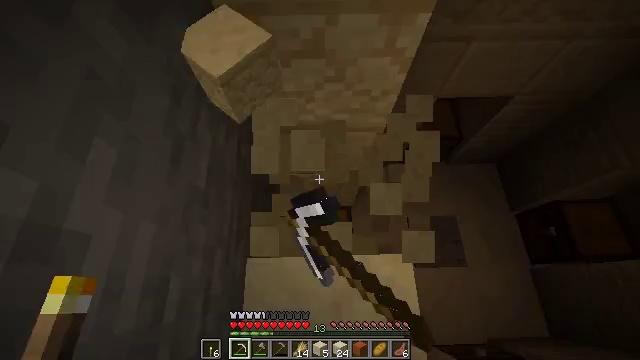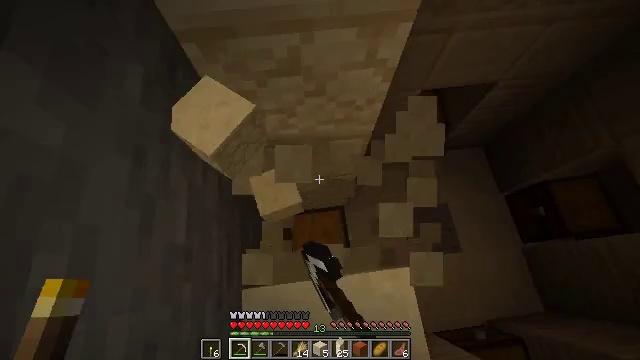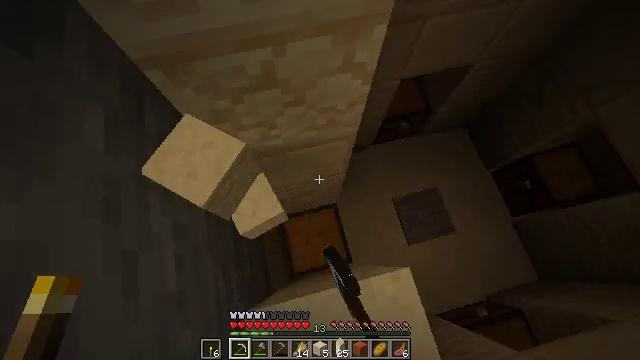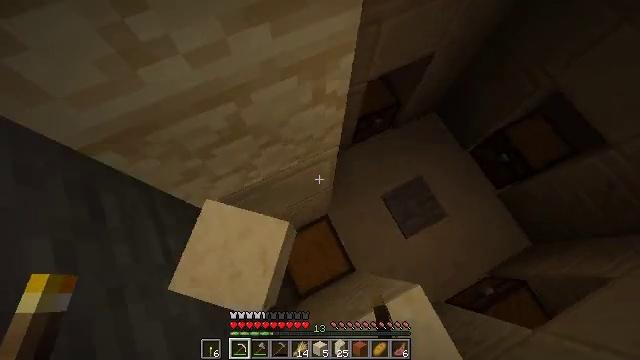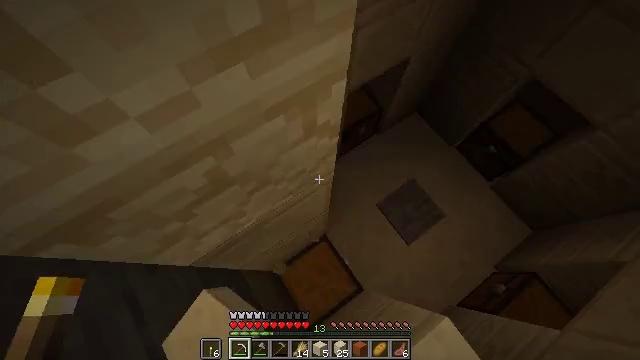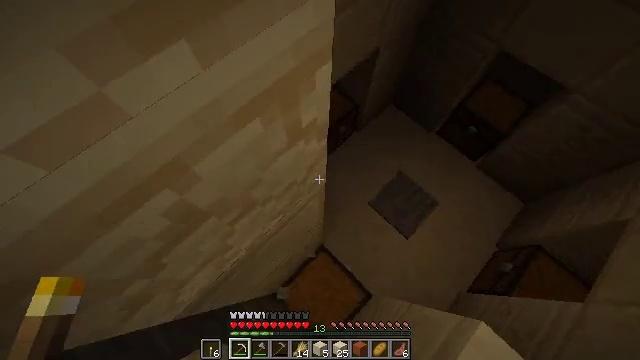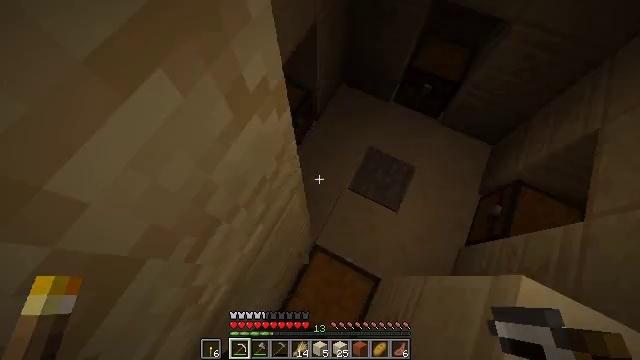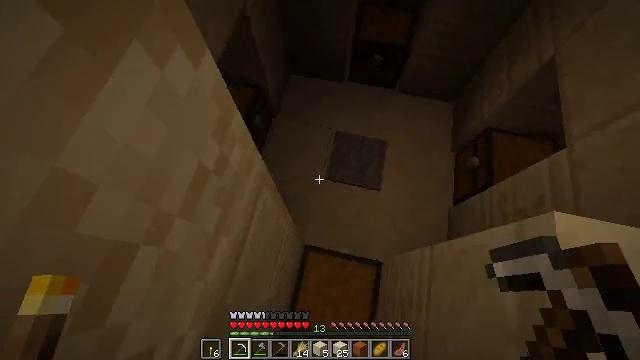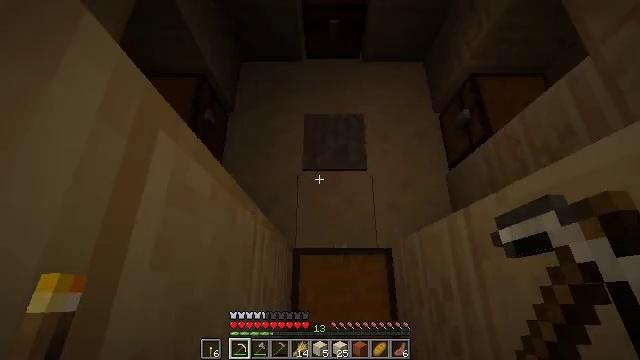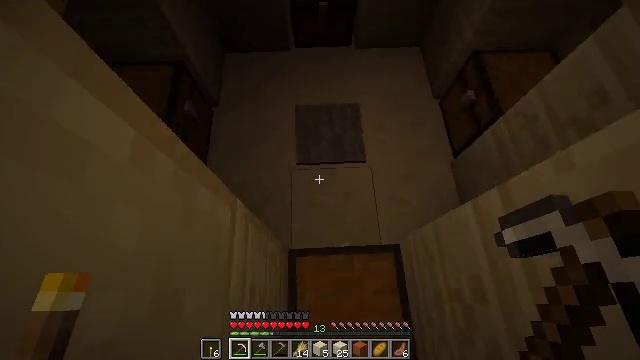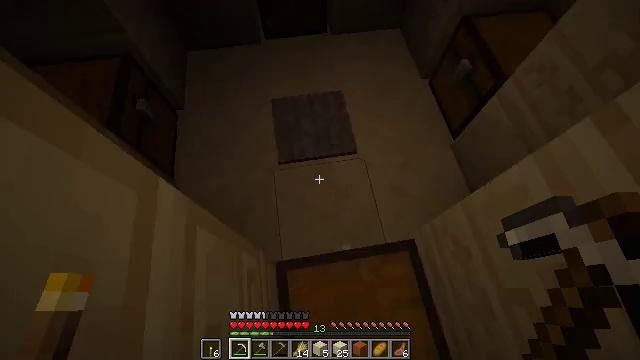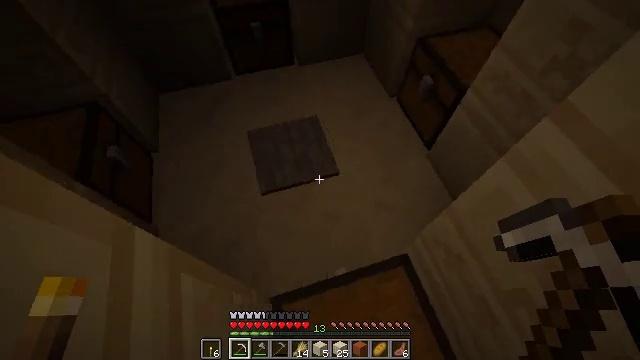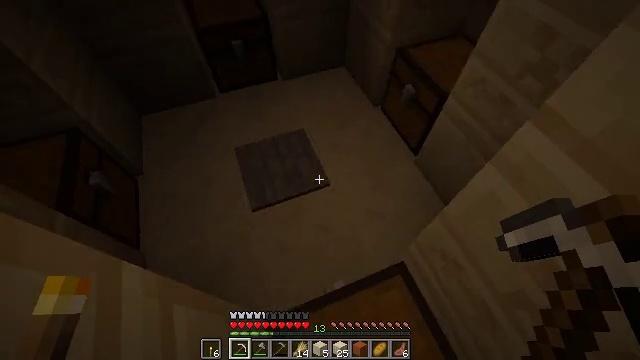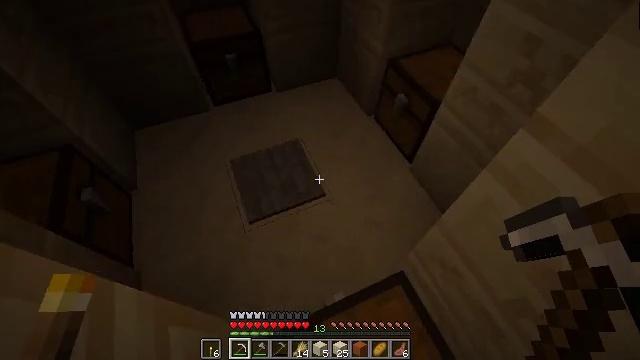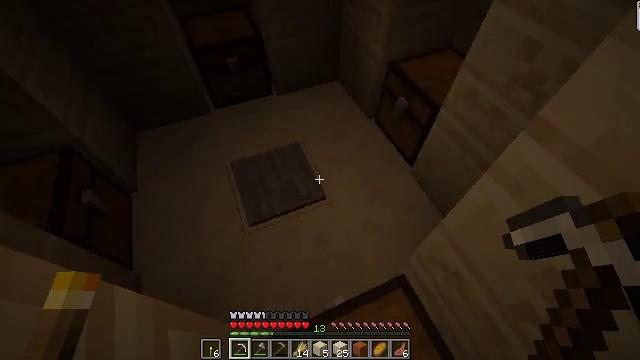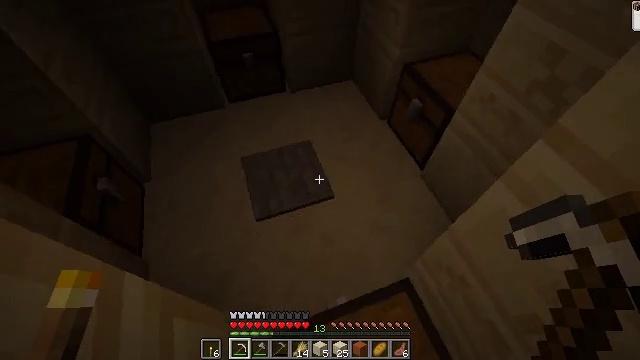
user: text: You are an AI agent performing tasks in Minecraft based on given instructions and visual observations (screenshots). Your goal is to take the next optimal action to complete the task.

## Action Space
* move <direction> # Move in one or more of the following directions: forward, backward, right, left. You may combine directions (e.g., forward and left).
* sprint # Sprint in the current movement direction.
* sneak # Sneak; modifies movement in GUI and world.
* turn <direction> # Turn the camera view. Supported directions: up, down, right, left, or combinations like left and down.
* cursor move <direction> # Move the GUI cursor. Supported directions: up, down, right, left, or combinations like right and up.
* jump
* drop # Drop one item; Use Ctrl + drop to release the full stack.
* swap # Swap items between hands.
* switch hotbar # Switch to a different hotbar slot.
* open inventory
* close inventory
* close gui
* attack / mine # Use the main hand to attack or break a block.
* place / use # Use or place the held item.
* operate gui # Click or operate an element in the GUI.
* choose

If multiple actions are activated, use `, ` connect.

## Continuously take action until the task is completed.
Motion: motion action
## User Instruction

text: Mine the stone pressure plate.
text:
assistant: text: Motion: move forward, turn right and down, attack / mine
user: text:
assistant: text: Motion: move forward, turn right and down
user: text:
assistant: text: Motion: move forward, turn right
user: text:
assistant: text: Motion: turn right and up
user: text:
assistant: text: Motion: turn right and up
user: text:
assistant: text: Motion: turn right
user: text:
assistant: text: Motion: turn right
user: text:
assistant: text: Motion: turn right
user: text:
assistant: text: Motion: turn right
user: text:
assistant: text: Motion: turn right and up
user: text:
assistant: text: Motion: turn right and up
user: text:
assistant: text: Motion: turn right and up
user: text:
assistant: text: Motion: turn right and up
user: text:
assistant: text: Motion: use / place
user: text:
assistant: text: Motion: turn left, use / place
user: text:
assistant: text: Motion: turn left, use / place
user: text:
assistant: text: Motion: turn left and up
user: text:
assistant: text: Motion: no_op
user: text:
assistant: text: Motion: no_op
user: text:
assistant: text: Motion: no_op
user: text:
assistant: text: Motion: no_op
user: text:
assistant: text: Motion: attack / mine
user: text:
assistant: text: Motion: attack / mine
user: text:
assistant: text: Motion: attack / mine
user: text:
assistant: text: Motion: attack / mine
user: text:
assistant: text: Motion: attack / mine
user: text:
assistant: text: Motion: attack / mine
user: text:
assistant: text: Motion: no_op
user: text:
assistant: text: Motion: no_op